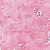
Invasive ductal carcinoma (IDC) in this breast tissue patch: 0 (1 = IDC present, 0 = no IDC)